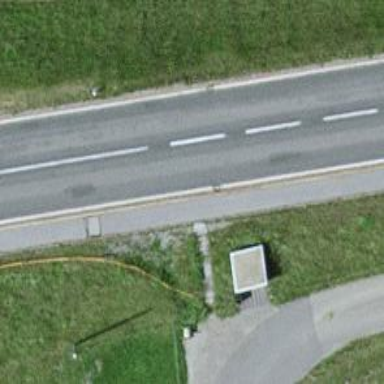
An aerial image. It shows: Set of steps on the road.